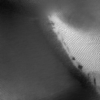
Label: not_dusty